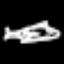
Label: airplane